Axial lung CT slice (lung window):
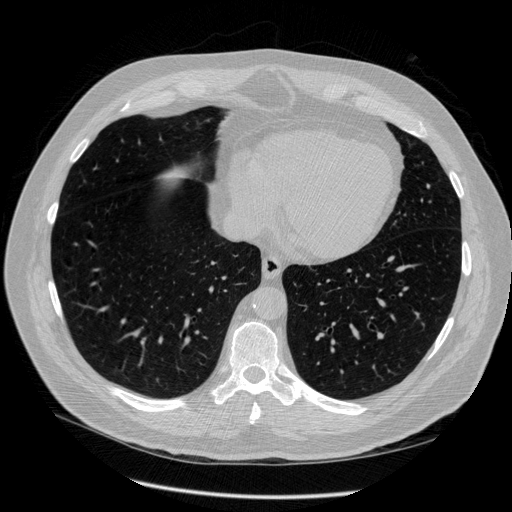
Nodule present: no